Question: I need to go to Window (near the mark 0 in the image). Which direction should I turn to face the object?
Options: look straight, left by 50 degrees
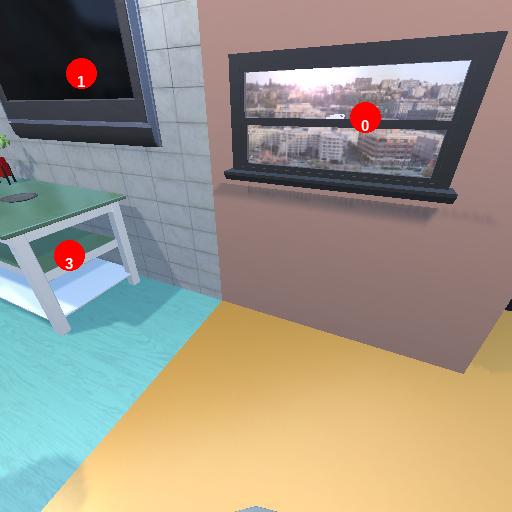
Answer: look straight